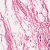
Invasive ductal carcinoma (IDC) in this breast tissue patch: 0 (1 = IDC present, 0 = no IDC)